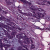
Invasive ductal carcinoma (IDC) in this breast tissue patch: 1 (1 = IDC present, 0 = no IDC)